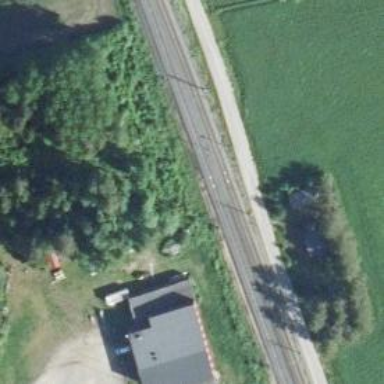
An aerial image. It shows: Railway track with continuous electrified contact line.